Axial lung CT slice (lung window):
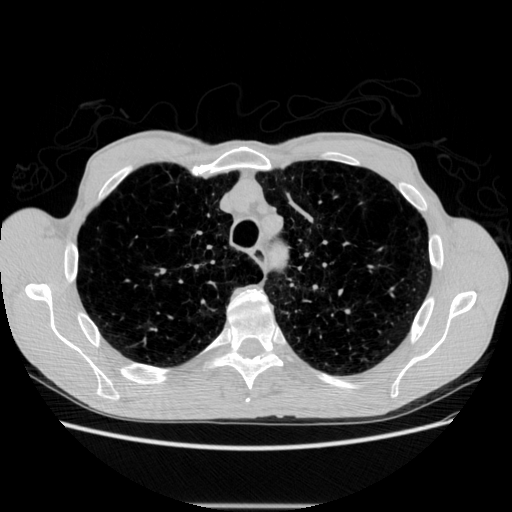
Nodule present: no